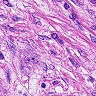
Metastatic tissue present: yes